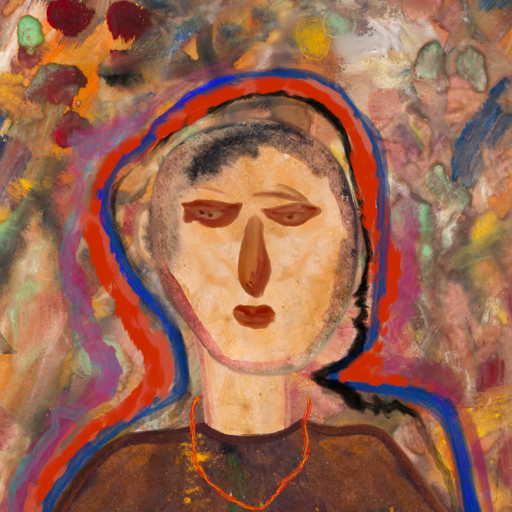
Background: Mother_And_Son_Mother, Head And Neck Front: Childish, Face Front: Pious_Lady, Bust: Comrade, Hair Front: Experience, Head Accessory: Blank, Second Necklace: Gypsy_Mother_2, Necklace: Blank, Baby: Blank